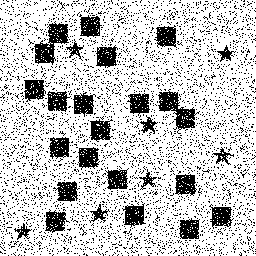
Squares: 21
Triangles: 0
Stars: 7
Total shapes: 28